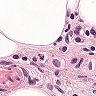
Metastatic tissue present: yes